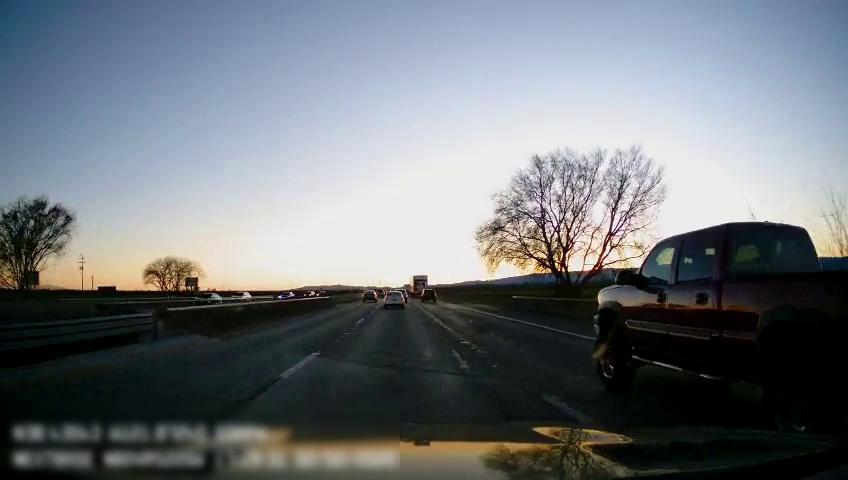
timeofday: Dusk/Dawn/Twilight
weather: Sunny
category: Drivable Space
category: Vehicles | Car
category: Vehicles | Car
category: Vehicles | Car
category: Vehicles | SUV
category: Vehicles | SUV
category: Vehicles | Truck
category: Vehicles | SUV
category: Vehicles | Truck
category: Vehicles | Car
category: Vehicles | SUV
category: Vehicles | Car
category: Lanes | Current Lane
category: Lanes | Alternate Lane
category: Lanes | Alternate Lane
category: Lanes | Alternate Lane